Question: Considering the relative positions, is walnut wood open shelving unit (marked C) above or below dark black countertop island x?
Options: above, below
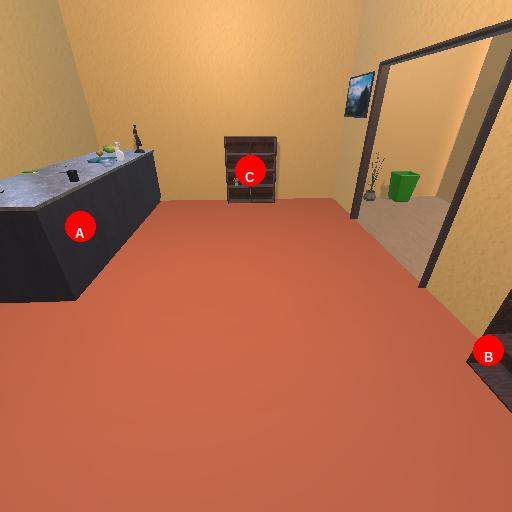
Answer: above